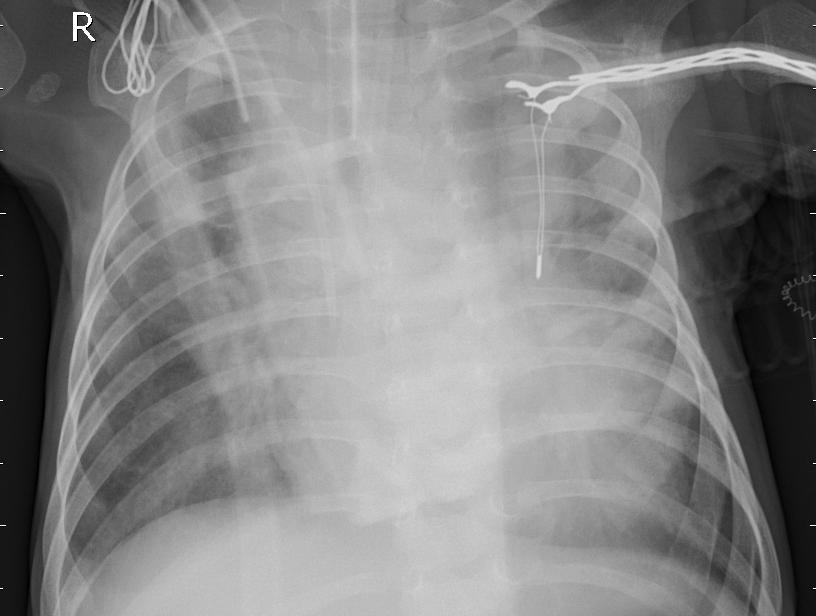
Diagnosis: PNEUMONIA